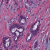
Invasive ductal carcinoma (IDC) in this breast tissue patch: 1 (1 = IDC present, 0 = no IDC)